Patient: sex F, age 58
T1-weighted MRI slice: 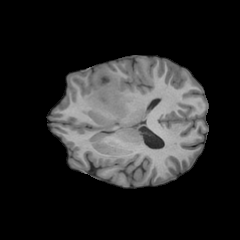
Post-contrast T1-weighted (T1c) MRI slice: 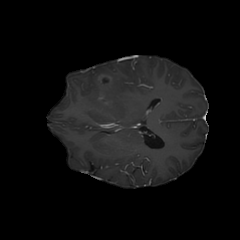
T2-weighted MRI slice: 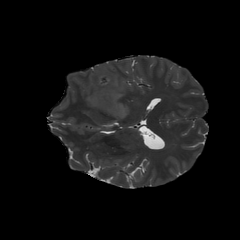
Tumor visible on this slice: yes
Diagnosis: Glioblastoma, IDH-wildtype
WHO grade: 4